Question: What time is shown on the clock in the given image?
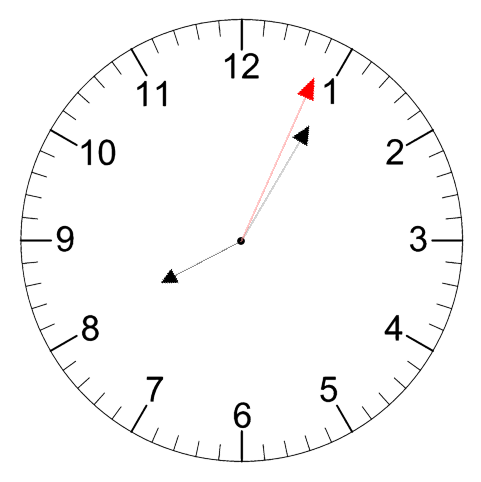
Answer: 08:05:04